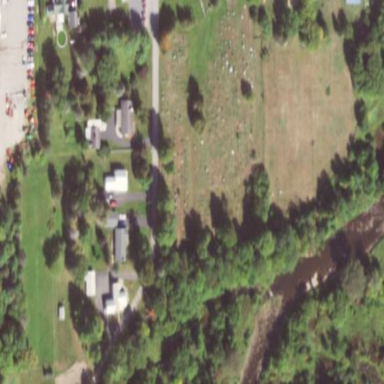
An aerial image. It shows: Cemetery.